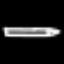
Label: pencil